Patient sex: F
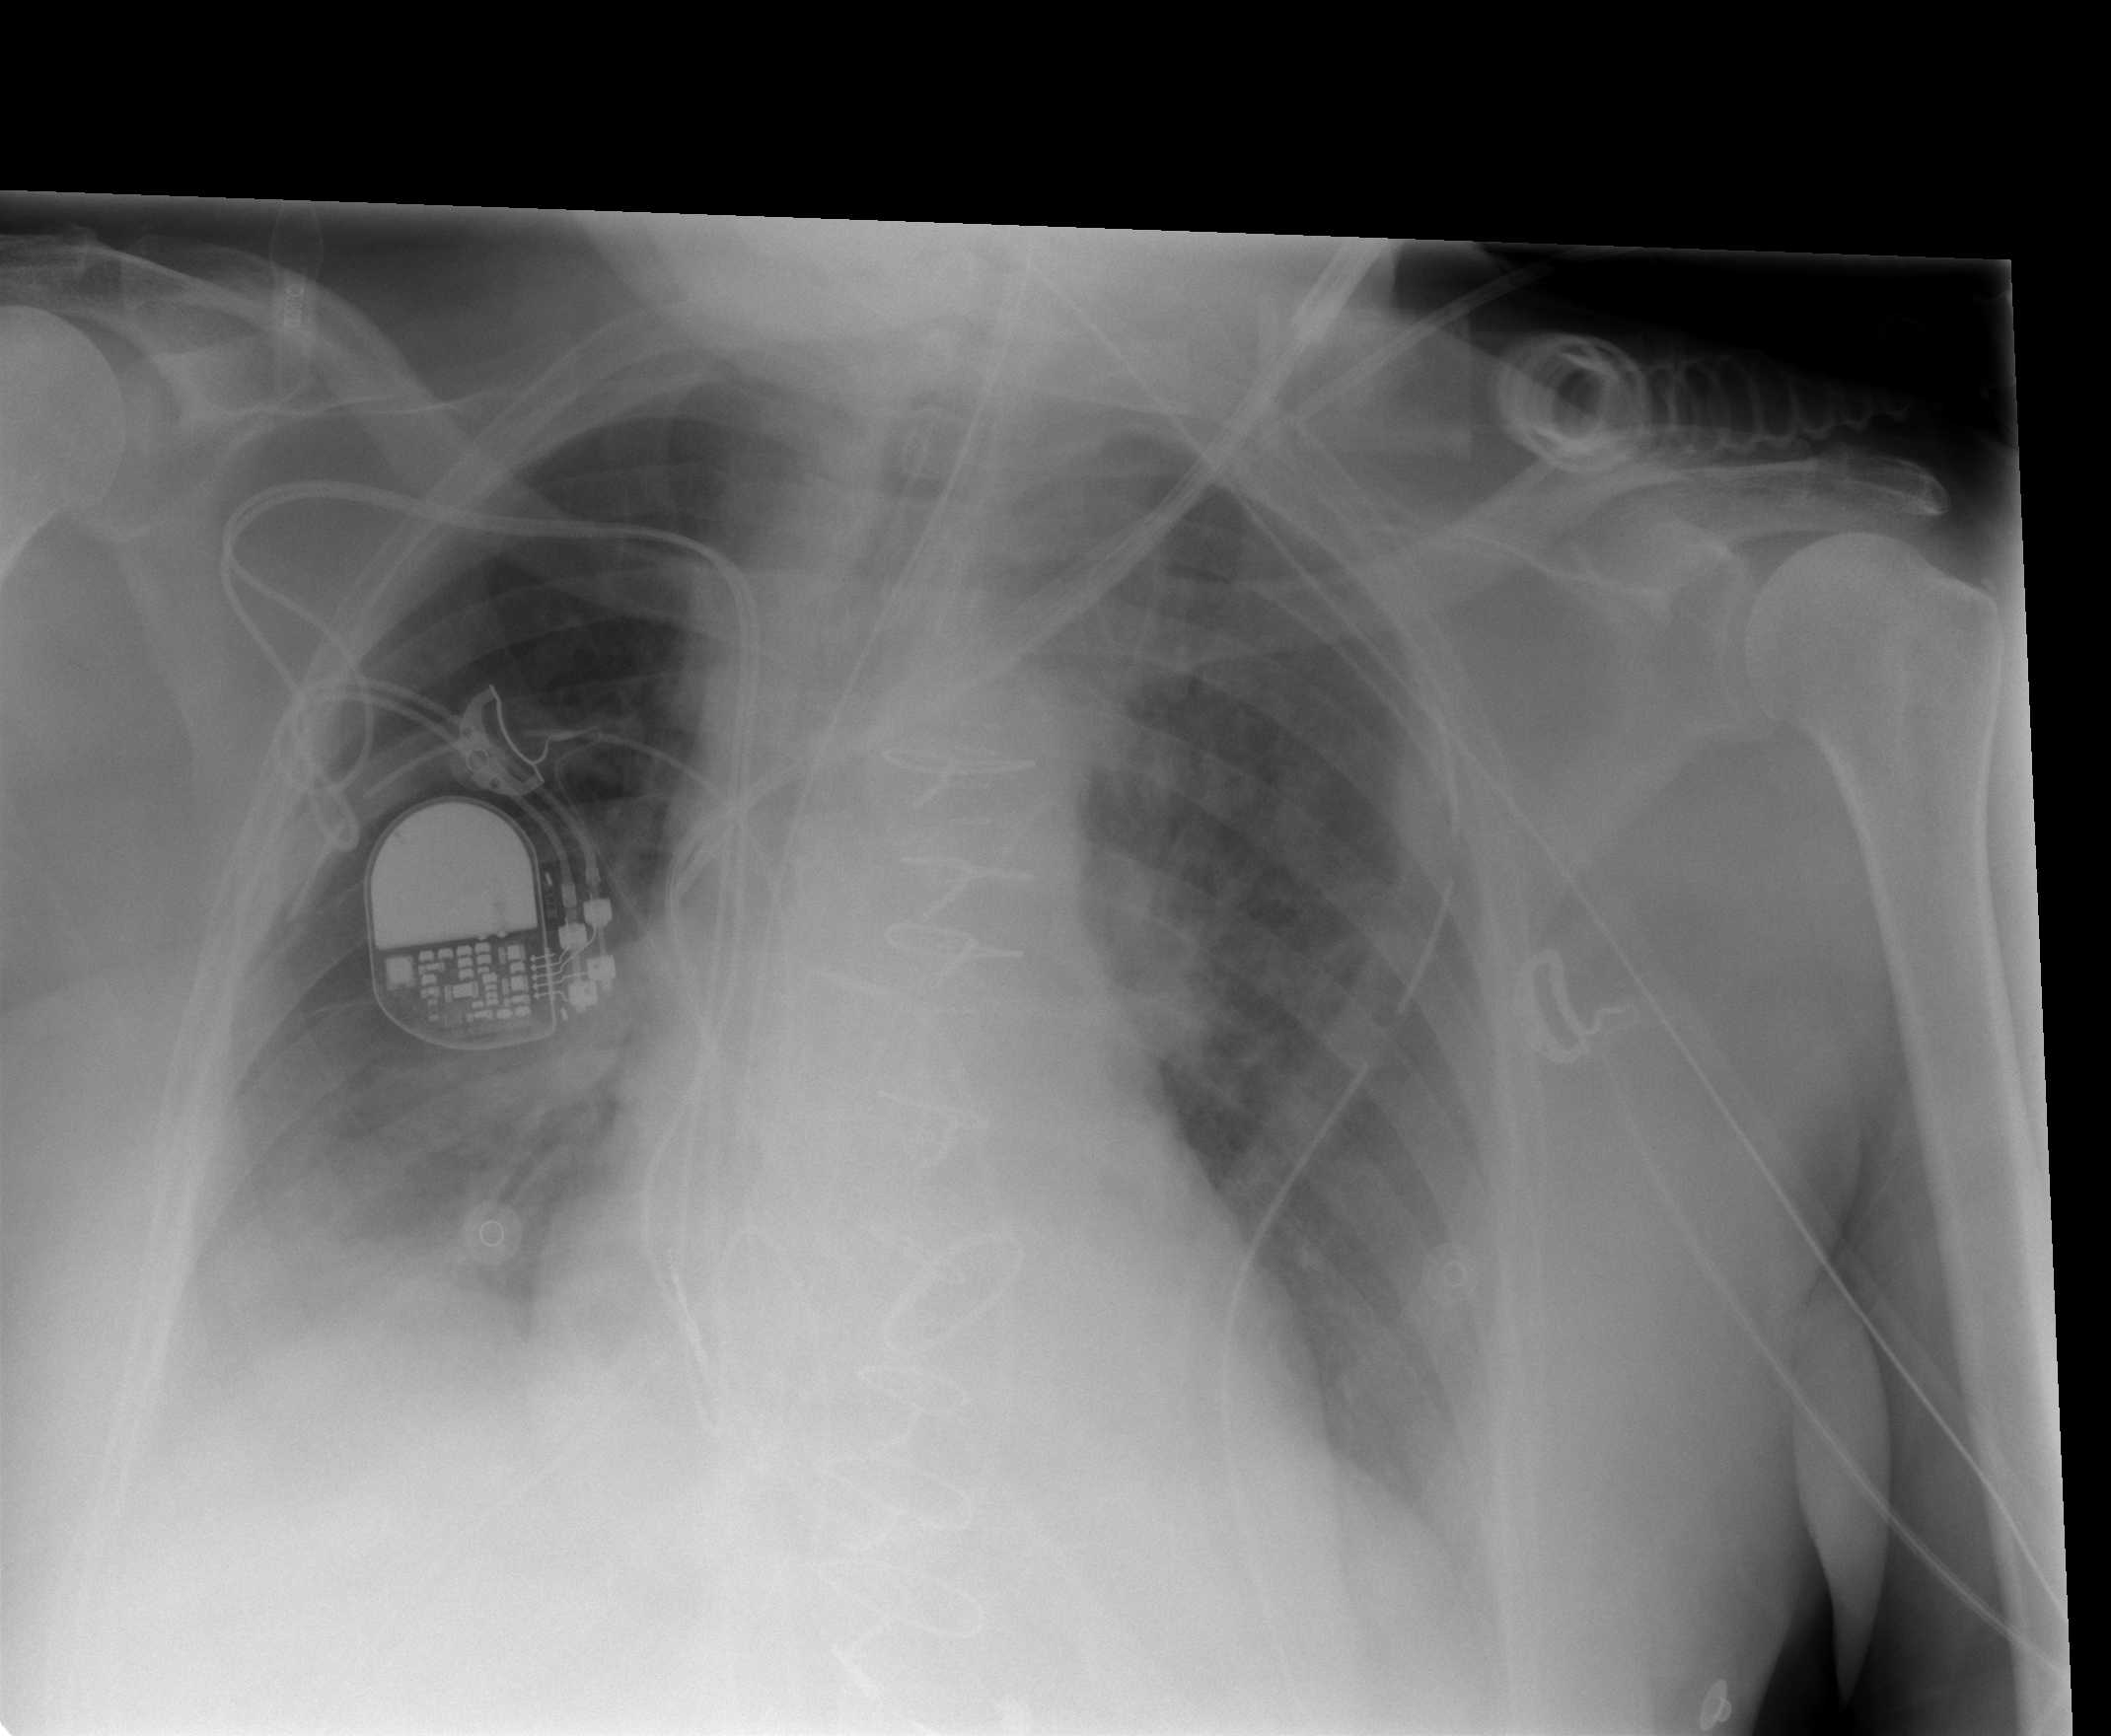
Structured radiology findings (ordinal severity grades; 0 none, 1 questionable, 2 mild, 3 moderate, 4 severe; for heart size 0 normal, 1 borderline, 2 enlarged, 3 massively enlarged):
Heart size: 0
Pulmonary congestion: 2
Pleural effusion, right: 2
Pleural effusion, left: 1
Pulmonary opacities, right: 0
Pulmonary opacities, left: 0
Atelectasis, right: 2
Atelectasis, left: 2